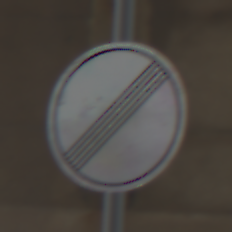
Verkehrszeichen: EndeSaemtlicherBegrenzungen
Umgebung: Roofed, Beach
Tageszeit: Midday
Wetter: Overcast
Licht: Natural
Jahreszeit: NotSpecified
Kontrast: LowContrast